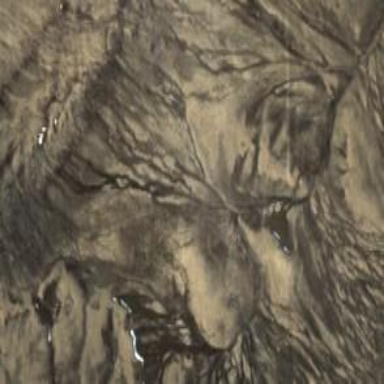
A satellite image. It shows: Natural landform known as tundra polygon.